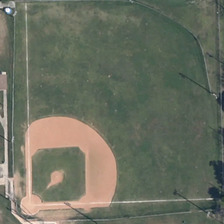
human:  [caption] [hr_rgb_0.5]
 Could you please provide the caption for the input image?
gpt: there is a baseball field with some reflections of lamp posts .

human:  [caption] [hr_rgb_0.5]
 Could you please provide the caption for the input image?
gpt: the fanshaped baseball field in a square ground .

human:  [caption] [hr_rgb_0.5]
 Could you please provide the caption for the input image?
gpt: the baseball field is built in the lawn  with same buildings standing alongside the straight edges .

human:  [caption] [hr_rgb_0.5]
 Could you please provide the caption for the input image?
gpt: this squared baseballfield sits alongside a row of trees .

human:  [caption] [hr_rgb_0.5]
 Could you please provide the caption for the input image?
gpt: several green trees are near a baseball field .